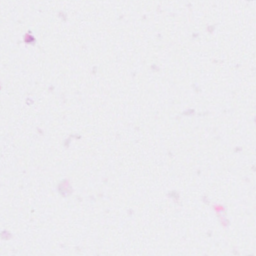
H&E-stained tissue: Breast